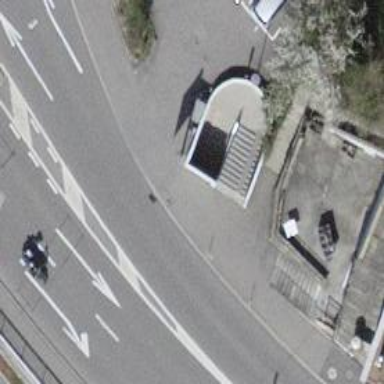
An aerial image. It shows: Concrete steps with ramp available for accessibility.